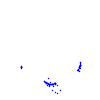
Particle: kaon